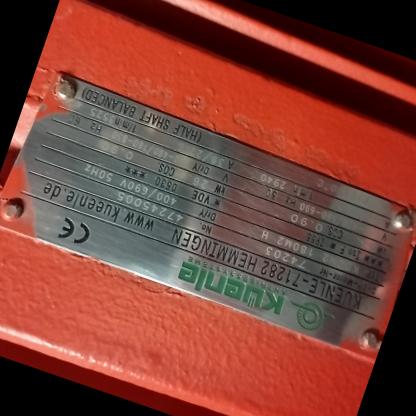
Klasa: tabliczka-znamionowa